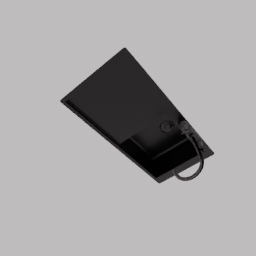
Label: appliances